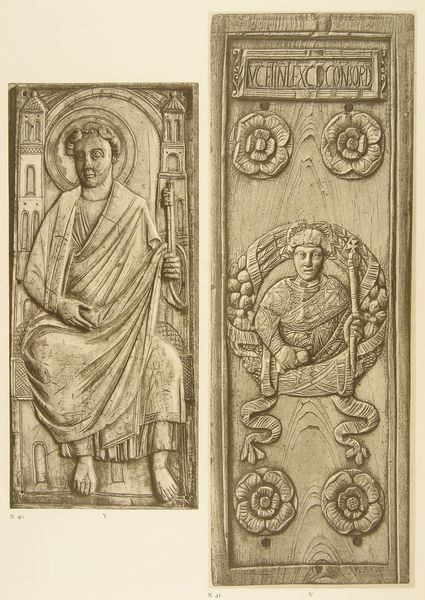
Titel: Consulardiptychen zweier Consulen in Rom (?)
Schlagwörter: gott, mann, stadt, blumen, holz, marmor, männer, falten, stein, kirche, gewand, rosa, turm, relief, thron, inschrift, verzierung, plastik, barfuss, kreuz, brett, tron, kranz, schnitzerei, heiligenschein, grab, toga, romanik, heiliger, schlüssel, heilig, rosetten, blumene, zepter, szepter, elfenbein, latein, mittelatler, gloria, merowinger, karolinger, ottonen, rosetta, plattte, flachplastisch